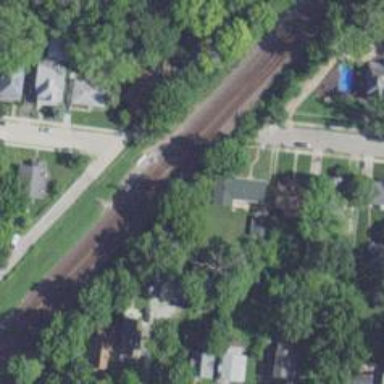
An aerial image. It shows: Railway signal.